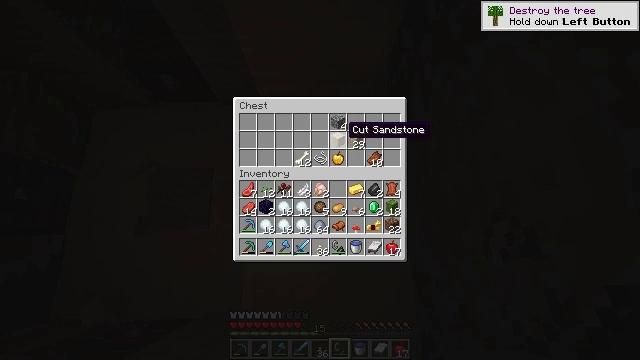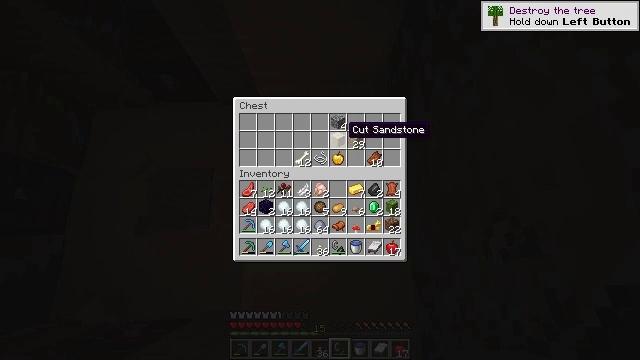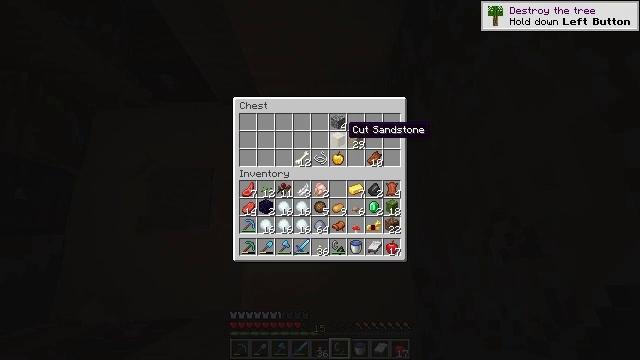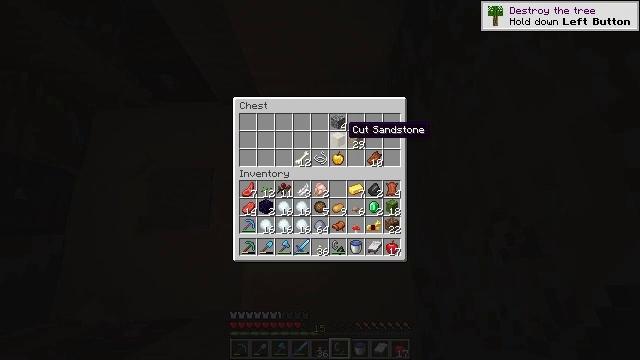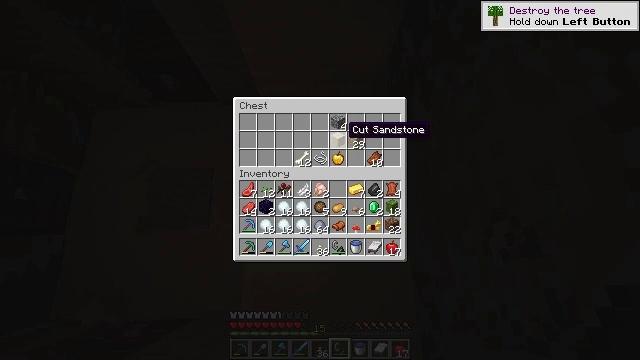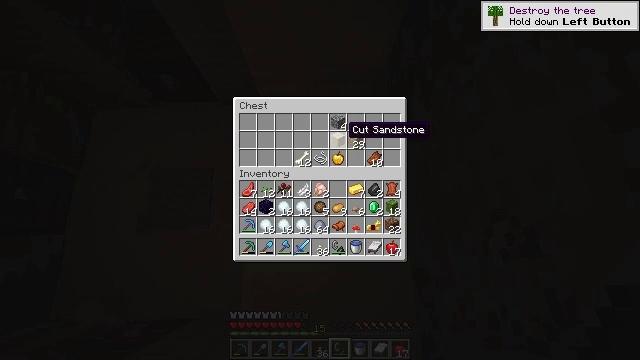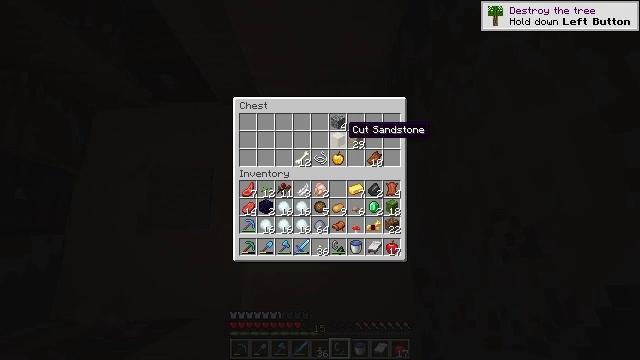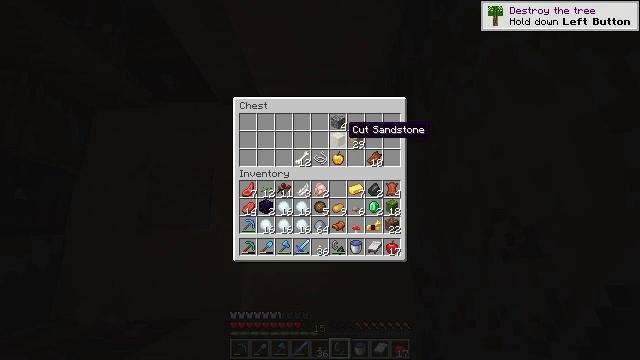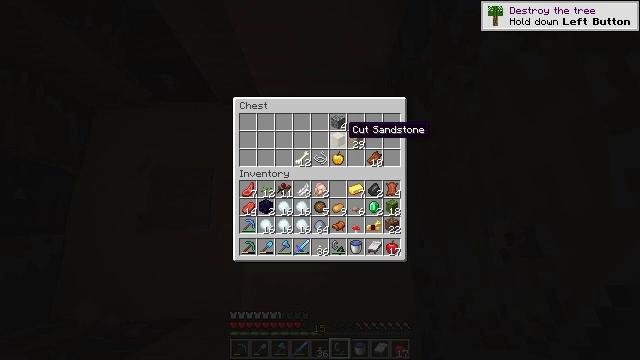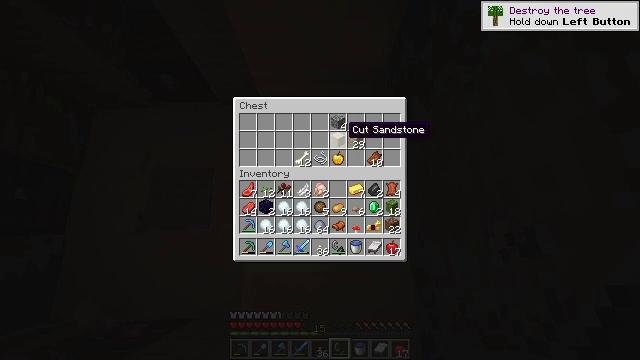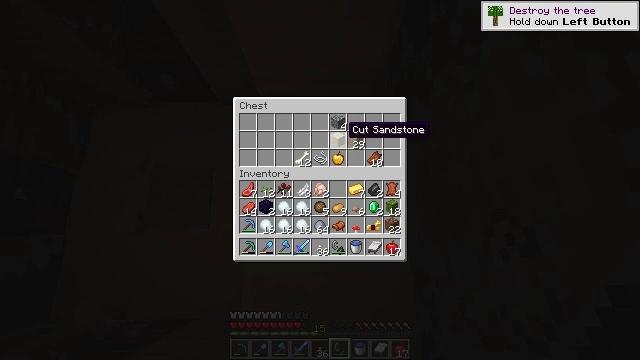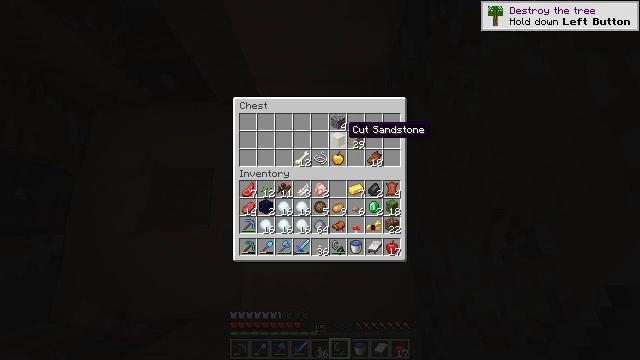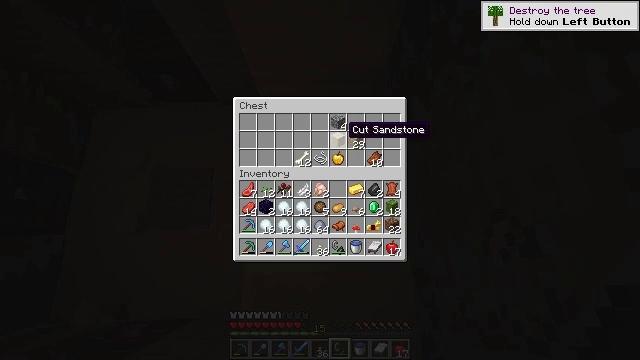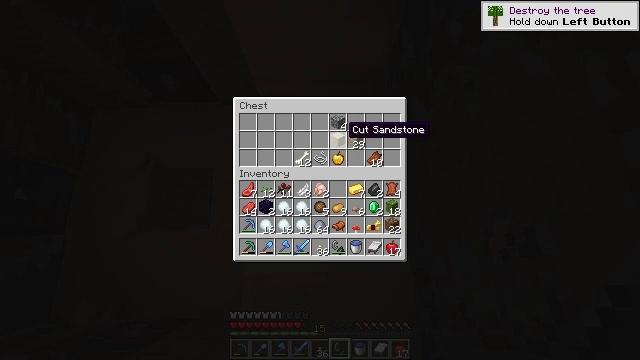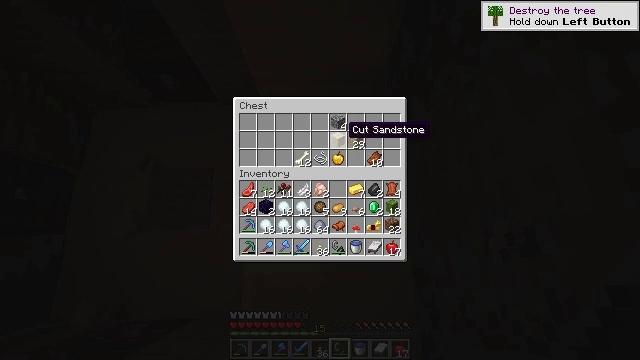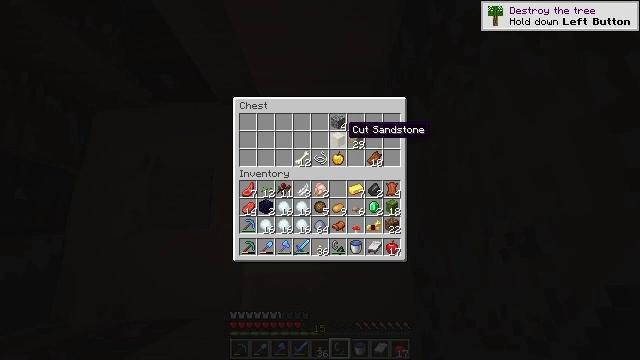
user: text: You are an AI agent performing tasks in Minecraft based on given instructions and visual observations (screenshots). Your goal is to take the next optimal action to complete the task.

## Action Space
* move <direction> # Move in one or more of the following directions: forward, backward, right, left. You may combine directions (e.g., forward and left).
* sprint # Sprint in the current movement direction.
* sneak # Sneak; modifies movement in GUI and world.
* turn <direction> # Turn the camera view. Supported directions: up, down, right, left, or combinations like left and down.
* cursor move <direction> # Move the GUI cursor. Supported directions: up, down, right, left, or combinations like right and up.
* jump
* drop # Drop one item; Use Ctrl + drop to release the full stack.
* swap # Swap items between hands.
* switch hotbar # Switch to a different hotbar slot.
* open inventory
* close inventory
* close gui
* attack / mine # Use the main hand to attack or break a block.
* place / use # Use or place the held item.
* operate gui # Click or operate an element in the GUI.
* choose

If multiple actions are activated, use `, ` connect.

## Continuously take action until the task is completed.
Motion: motion action
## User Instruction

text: Dig up some cut sandstone blocks.
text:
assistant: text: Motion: open gui
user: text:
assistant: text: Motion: no_op
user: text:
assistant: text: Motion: no_op
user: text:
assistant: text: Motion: no_op
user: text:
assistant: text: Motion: no_op
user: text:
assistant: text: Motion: no_op
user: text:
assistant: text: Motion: no_op
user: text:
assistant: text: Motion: no_op
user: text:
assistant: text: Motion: no_op
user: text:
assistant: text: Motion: no_op
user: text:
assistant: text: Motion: no_op
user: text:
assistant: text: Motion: no_op
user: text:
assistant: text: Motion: no_op
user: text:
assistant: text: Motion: no_op
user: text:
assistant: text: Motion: no_op
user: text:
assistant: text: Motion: no_op
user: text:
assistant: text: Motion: no_op
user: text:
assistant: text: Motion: no_op
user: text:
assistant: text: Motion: no_op
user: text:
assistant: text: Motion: no_op
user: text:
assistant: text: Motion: no_op
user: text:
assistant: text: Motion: no_op
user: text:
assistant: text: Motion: no_op
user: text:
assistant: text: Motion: no_op
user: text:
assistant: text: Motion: no_op
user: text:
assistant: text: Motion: no_op
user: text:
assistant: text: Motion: no_op
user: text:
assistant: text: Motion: no_op
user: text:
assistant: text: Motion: no_op
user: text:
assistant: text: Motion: no_op